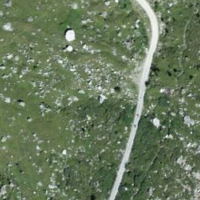
EUNIS habitat code: 26
Species observed at this site:
Chamaenerion angustifolium
Rhododendron ferrugineum
Lasiommata maera
Juniperus communis